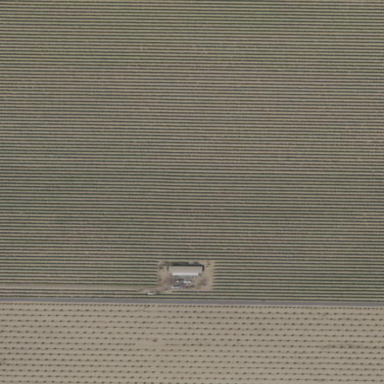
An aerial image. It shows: Orchard.